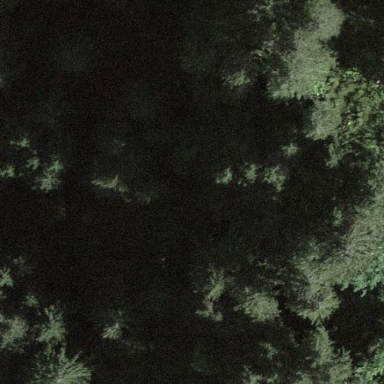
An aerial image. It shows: Forest area.